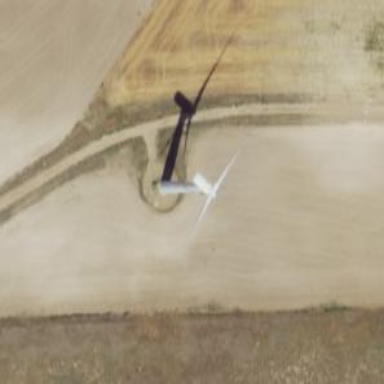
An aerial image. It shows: Wind generator using horizontal axis wind turbines.